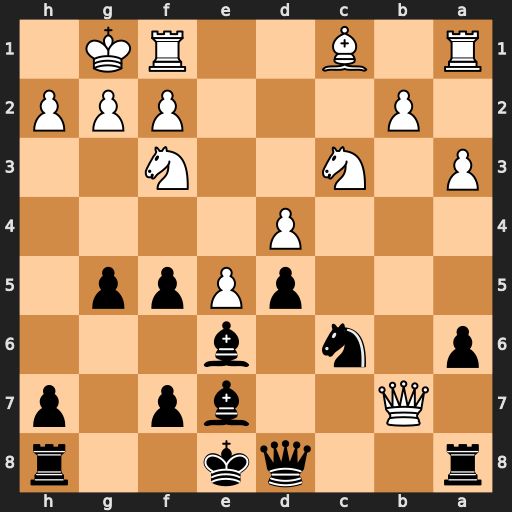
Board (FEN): r2qk2r/1Q2bp1p/p1n1b3/3pPpp1/3P4/P1N2N2/1P3PPP/R1B2RK1
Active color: b
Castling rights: kq
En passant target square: -
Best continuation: Na5 Qxa8 Qxa8